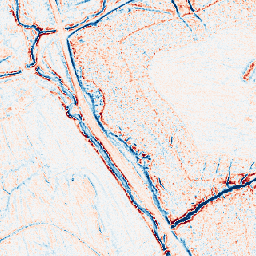
Category: edge_preserving
Decomposition family: anisotropic_diffusion
Decomposition parameters: iterations: 5
kappa: 50
gamma: 0.2
Upsampling method: nearest
Upsampling parameters: scale: 4
Upsampling scale: 4